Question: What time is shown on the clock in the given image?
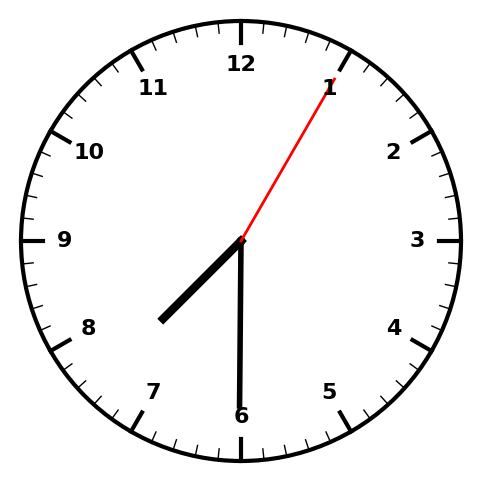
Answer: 07:30:05